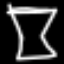
Label: hourglass